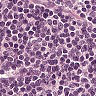
Metastatic tissue present: no